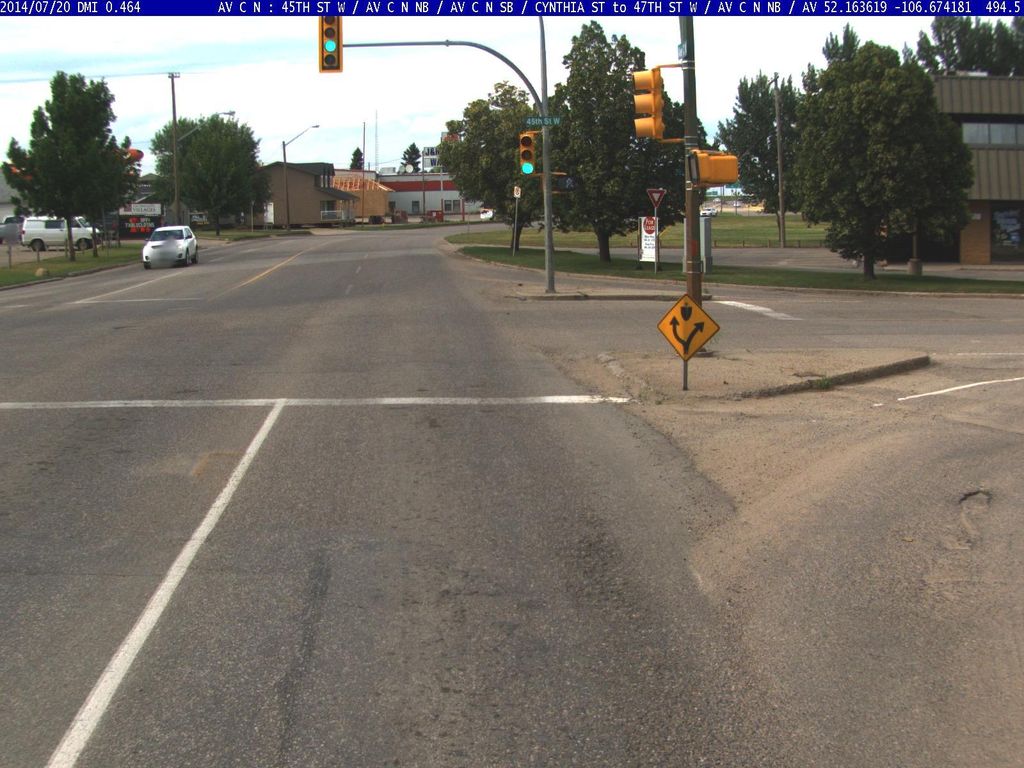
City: saskatoon